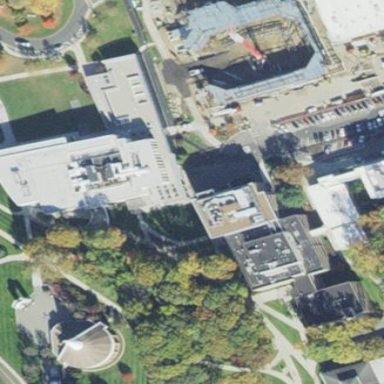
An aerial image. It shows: University building.